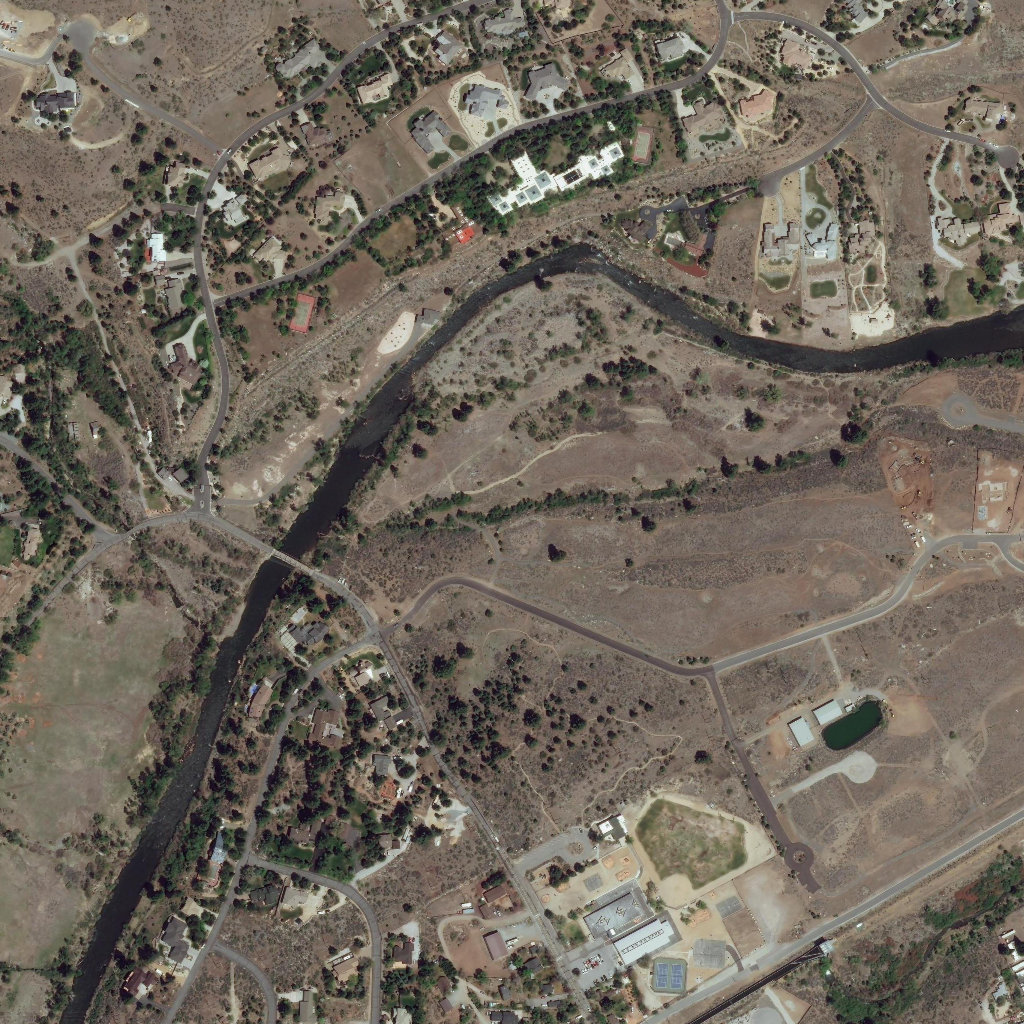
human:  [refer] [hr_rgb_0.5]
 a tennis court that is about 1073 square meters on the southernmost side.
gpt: <box>[[63, 93, 66, 97, 0]]</box>

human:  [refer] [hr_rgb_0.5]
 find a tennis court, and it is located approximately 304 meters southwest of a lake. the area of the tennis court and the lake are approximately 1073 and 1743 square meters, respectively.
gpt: <box>[[63, 93, 66, 97, 0]]</box>

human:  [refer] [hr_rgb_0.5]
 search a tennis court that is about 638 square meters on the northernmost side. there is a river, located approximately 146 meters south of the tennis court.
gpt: <box>[[61, 12, 63, 16, 0]]</box>